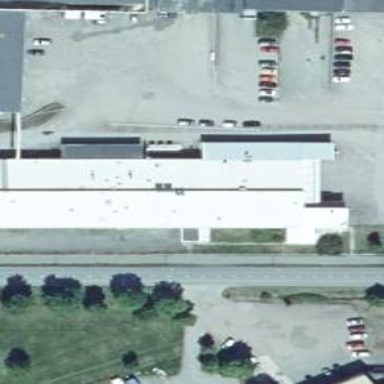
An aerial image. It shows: Industrial building with gabled roof.